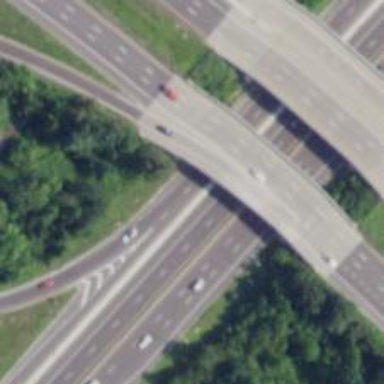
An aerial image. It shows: Trunk link highway.